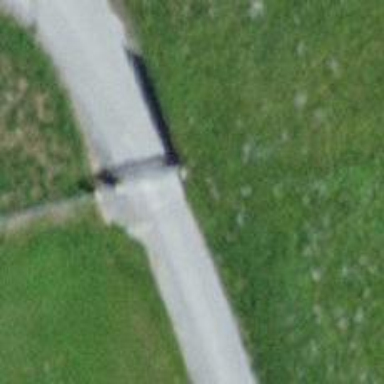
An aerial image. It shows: Gate.